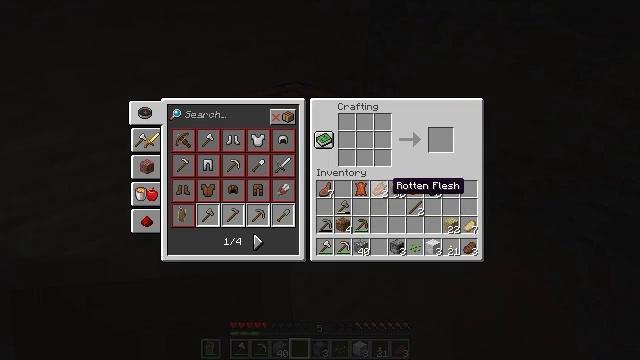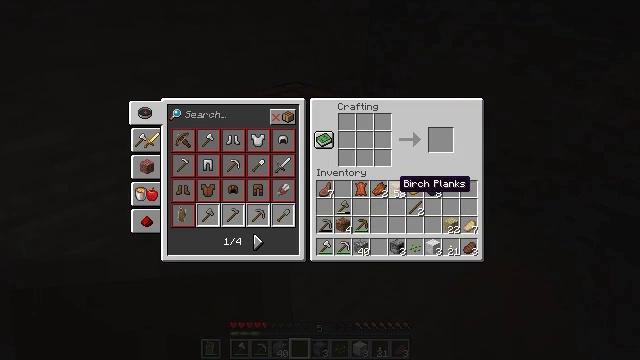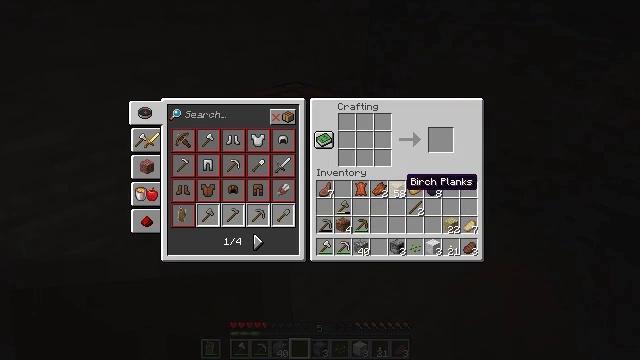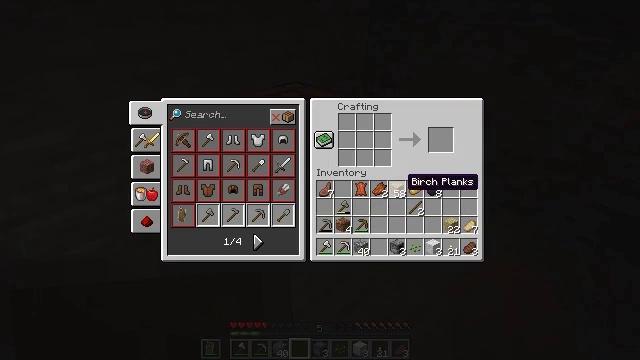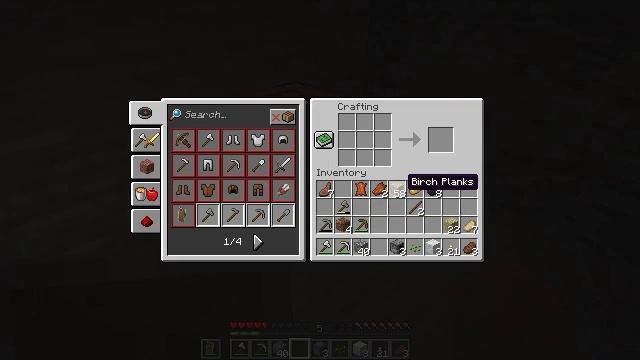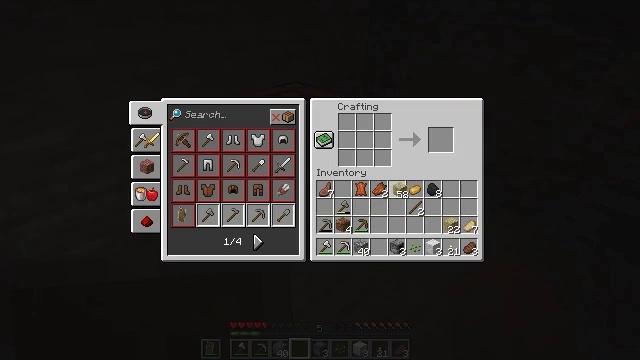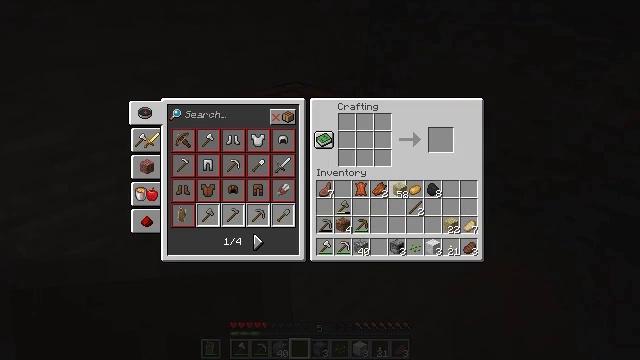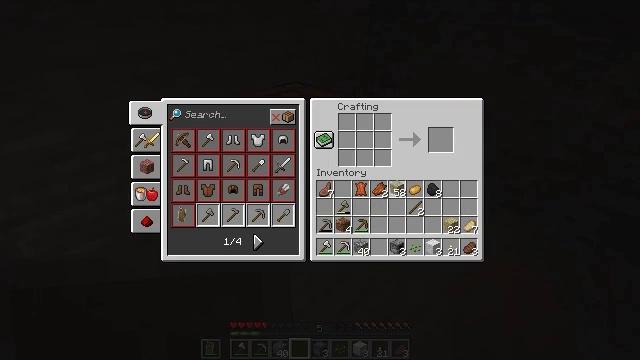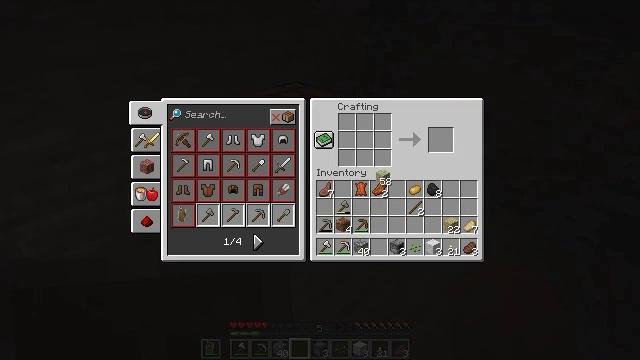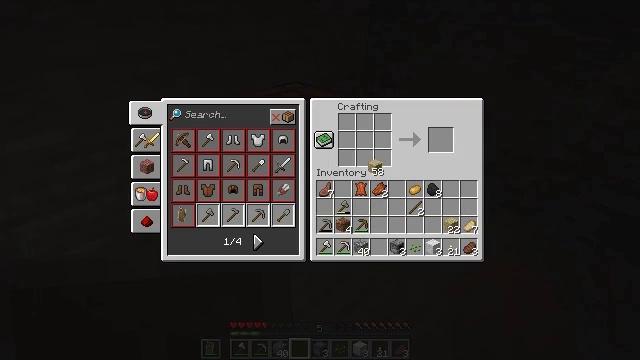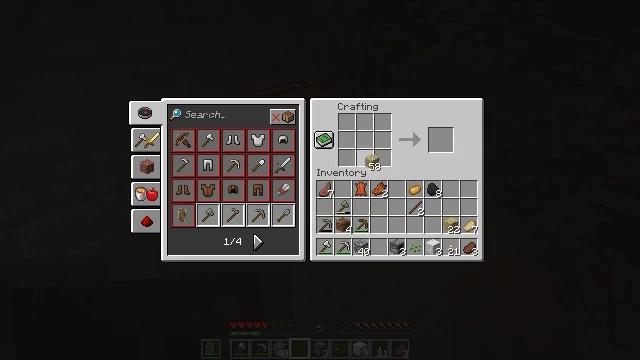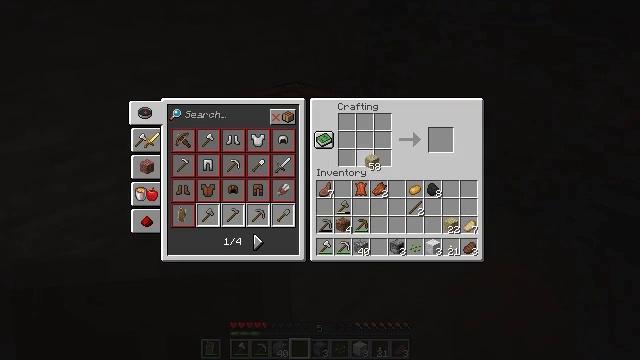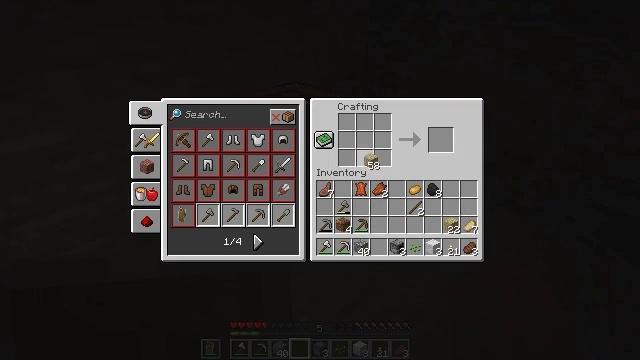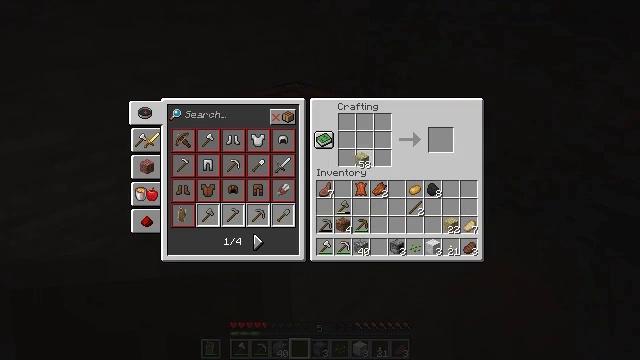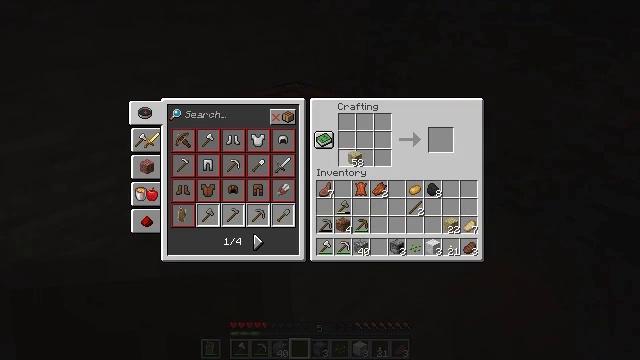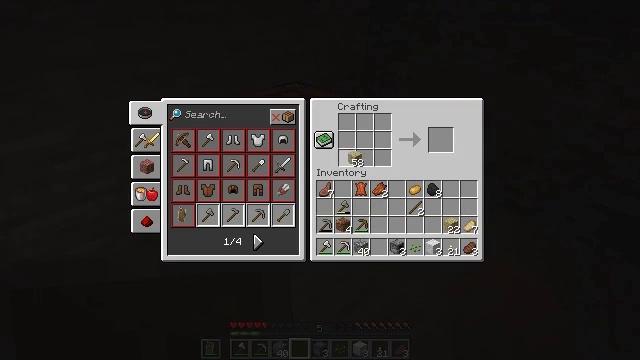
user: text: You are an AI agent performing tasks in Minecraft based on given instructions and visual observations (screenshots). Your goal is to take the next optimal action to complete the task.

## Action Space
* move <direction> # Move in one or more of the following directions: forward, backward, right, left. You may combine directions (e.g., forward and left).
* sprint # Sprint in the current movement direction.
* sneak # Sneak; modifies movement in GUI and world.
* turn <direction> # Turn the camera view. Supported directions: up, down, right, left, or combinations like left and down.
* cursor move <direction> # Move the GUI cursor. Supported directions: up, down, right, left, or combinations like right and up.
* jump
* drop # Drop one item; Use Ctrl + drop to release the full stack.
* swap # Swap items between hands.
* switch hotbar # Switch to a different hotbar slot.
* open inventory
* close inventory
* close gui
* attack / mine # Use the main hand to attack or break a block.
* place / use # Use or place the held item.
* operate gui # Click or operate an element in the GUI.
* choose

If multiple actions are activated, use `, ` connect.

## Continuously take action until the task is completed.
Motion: motion action
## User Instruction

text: Make a white bed using the crafting table.
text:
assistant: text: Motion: cursor move right
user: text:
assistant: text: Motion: no_op
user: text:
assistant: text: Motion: no_op
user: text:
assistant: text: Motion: no_op
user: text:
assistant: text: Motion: operate gui
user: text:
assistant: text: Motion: operate gui
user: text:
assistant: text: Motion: operate gui
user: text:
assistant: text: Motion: cursor move left and up
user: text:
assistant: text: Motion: cursor move left and up
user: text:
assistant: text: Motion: no_op
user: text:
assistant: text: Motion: no_op
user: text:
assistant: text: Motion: no_op
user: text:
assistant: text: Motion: cursor move left
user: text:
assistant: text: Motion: no_op
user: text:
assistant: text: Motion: no_op
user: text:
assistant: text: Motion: no_op
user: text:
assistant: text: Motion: no_op
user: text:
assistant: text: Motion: choose
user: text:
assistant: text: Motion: choose
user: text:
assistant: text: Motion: choose
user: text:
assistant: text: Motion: choose
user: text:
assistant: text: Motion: cursor move right, choose
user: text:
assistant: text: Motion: choose
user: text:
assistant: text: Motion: cursor move right, choose
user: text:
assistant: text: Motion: choose
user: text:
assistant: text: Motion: choose
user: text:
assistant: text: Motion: choose
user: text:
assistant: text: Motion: choose
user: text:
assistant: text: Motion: choose
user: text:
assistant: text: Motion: choose